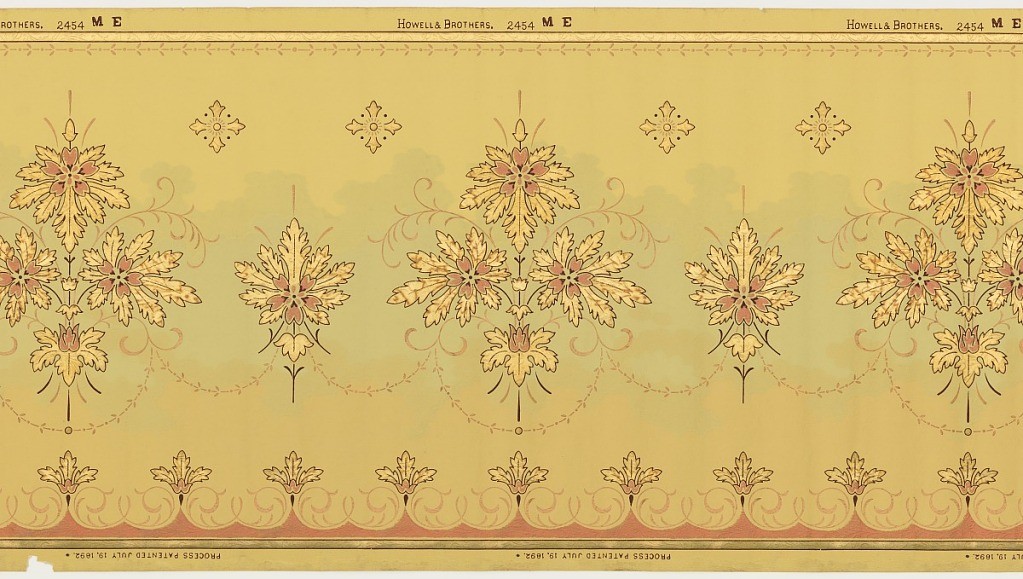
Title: Frieze
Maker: Howell and Brothers, 1835 – 1900
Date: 1905–1915
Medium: Machine-printed paper
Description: A repeating design of interconnected sprays of gold oak leaves forming a fleur-de-lis design, interspersed by smaller formations of oak leaves, upon a cream gound with a pale green cloud running down the center upon which the sprays are placed, between complementary borders. Printed in cream, celadon green, brown, metallic orange, copper and gold.